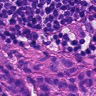
Metastatic tissue present: yes